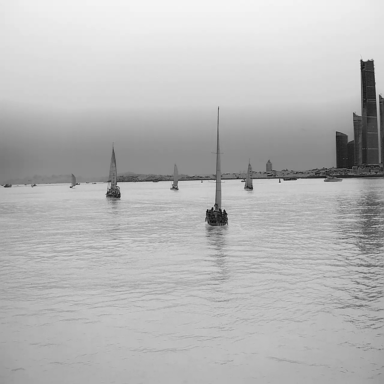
There are eight canoes in the infrared image.